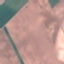
Land use / land cover: AnnualCrop